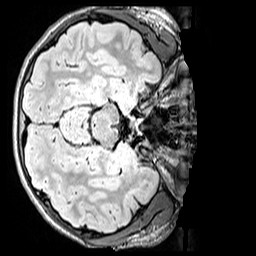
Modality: FLAIR
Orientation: axial
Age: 12
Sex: male
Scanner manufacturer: siemens
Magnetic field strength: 3 T
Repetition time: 5 s
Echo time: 0.388 s